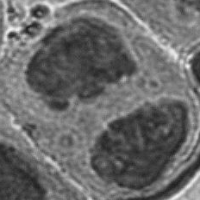
Label: telophase